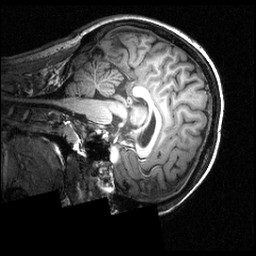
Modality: T1w
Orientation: sagittal
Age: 27
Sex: female
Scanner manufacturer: siemens
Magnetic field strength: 3.951 T
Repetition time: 1.5 s
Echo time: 0.00335 s